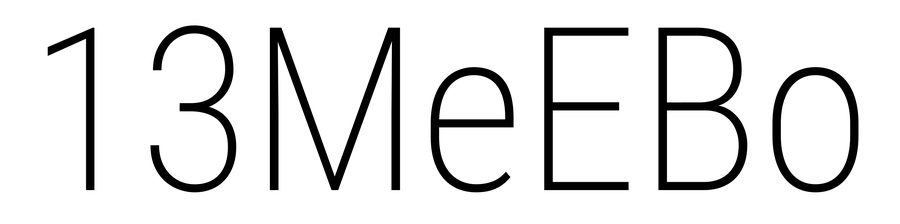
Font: Roboto_Condensed_ExtraLight